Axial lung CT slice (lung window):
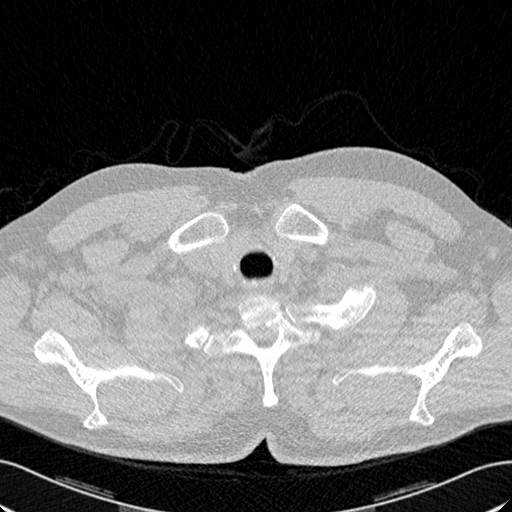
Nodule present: no